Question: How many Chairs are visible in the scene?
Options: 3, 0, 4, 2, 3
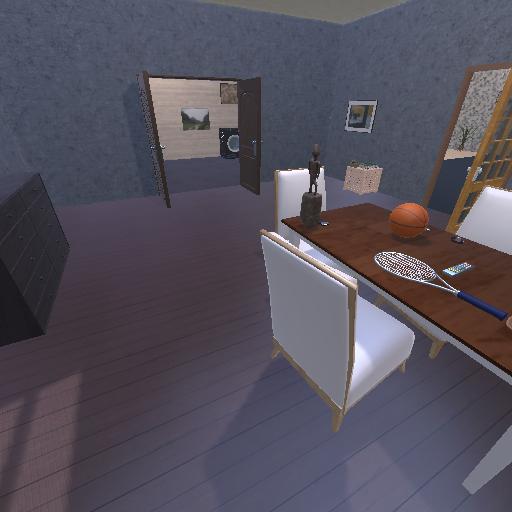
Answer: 3